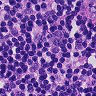
Metastatic tissue present: no